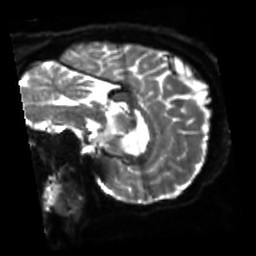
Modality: sbref
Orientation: sagittal
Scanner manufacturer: siemens
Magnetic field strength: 3 T
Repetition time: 4 s
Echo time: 0.0594 s